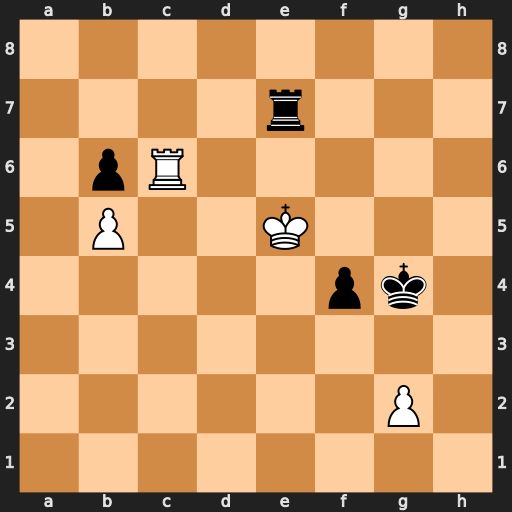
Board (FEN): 8/4r3/1pR5/1P2K3/5pk1/8/6P1/8
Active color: w
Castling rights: -
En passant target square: -
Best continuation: Re6 Rg7 Rxb6 Rg8 Rb7